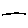
Label: line